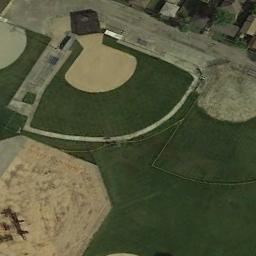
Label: baseball_diamond